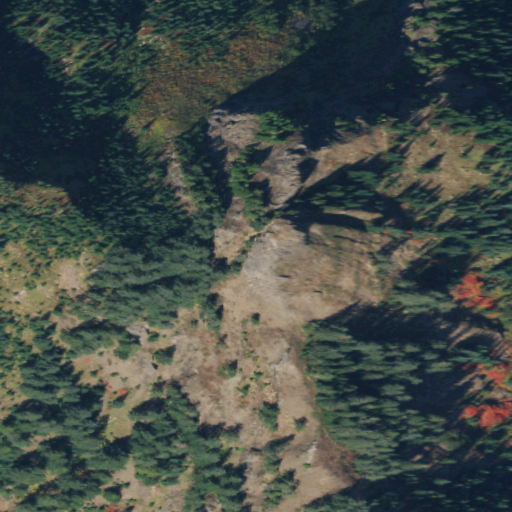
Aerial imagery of mountain in Washington named Kiona Peak containing evergreen forest, shrub, and grassland